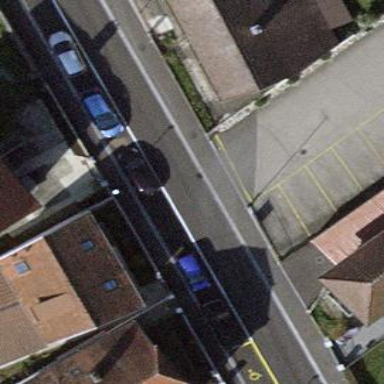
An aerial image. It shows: Street-side parking available in parallel orientation.